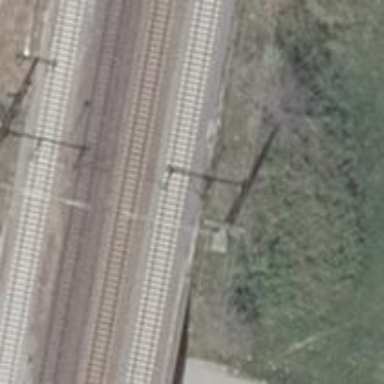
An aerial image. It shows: Power pole.